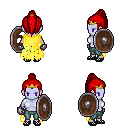
a pixel art fantasy rpg character, female body template, dark elf, purple skin, yellow tattered cape, teal pants, red long topknot hairstyle, gold tiara, metal gloves, ghillies, shield, four views (front, back, left, right), 2x2 character sprite sheet, small pixel art, hard edges, no anti-aliasing